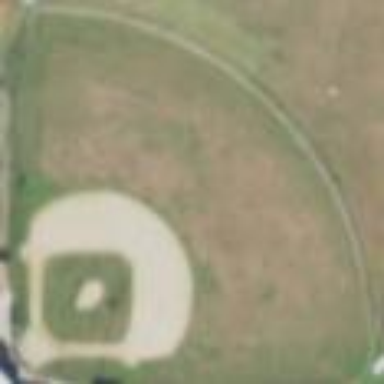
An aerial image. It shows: Baseball pitch for leisure and sports activities.